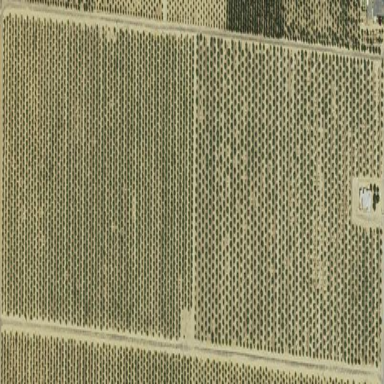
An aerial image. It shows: Orchard filled with nectarine trees.